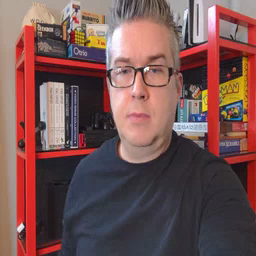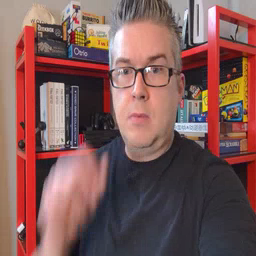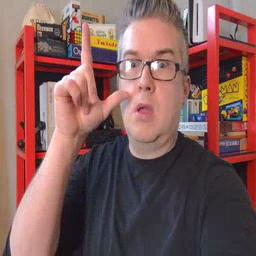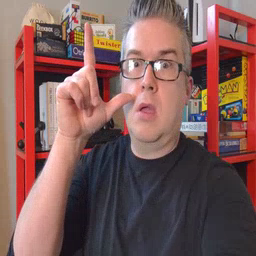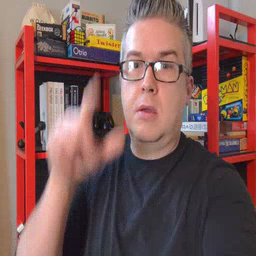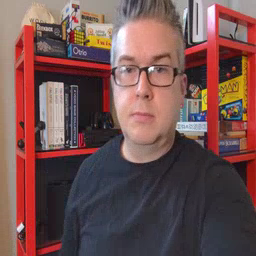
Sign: awake